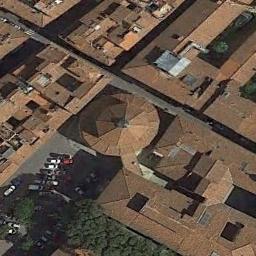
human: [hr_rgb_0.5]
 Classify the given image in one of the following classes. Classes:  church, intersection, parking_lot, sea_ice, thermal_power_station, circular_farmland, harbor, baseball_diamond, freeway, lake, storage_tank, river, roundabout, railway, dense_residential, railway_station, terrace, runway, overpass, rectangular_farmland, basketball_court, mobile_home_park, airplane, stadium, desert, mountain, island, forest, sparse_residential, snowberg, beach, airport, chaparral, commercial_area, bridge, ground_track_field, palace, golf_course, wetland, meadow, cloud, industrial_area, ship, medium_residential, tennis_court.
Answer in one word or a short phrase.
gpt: church